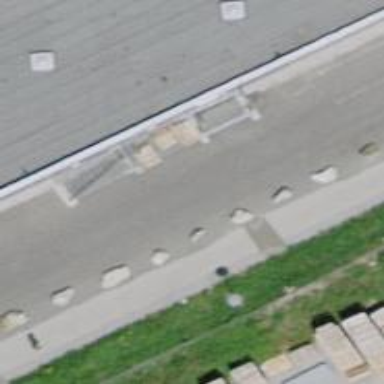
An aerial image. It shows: Block barrier.